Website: macys
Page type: customer-info-address
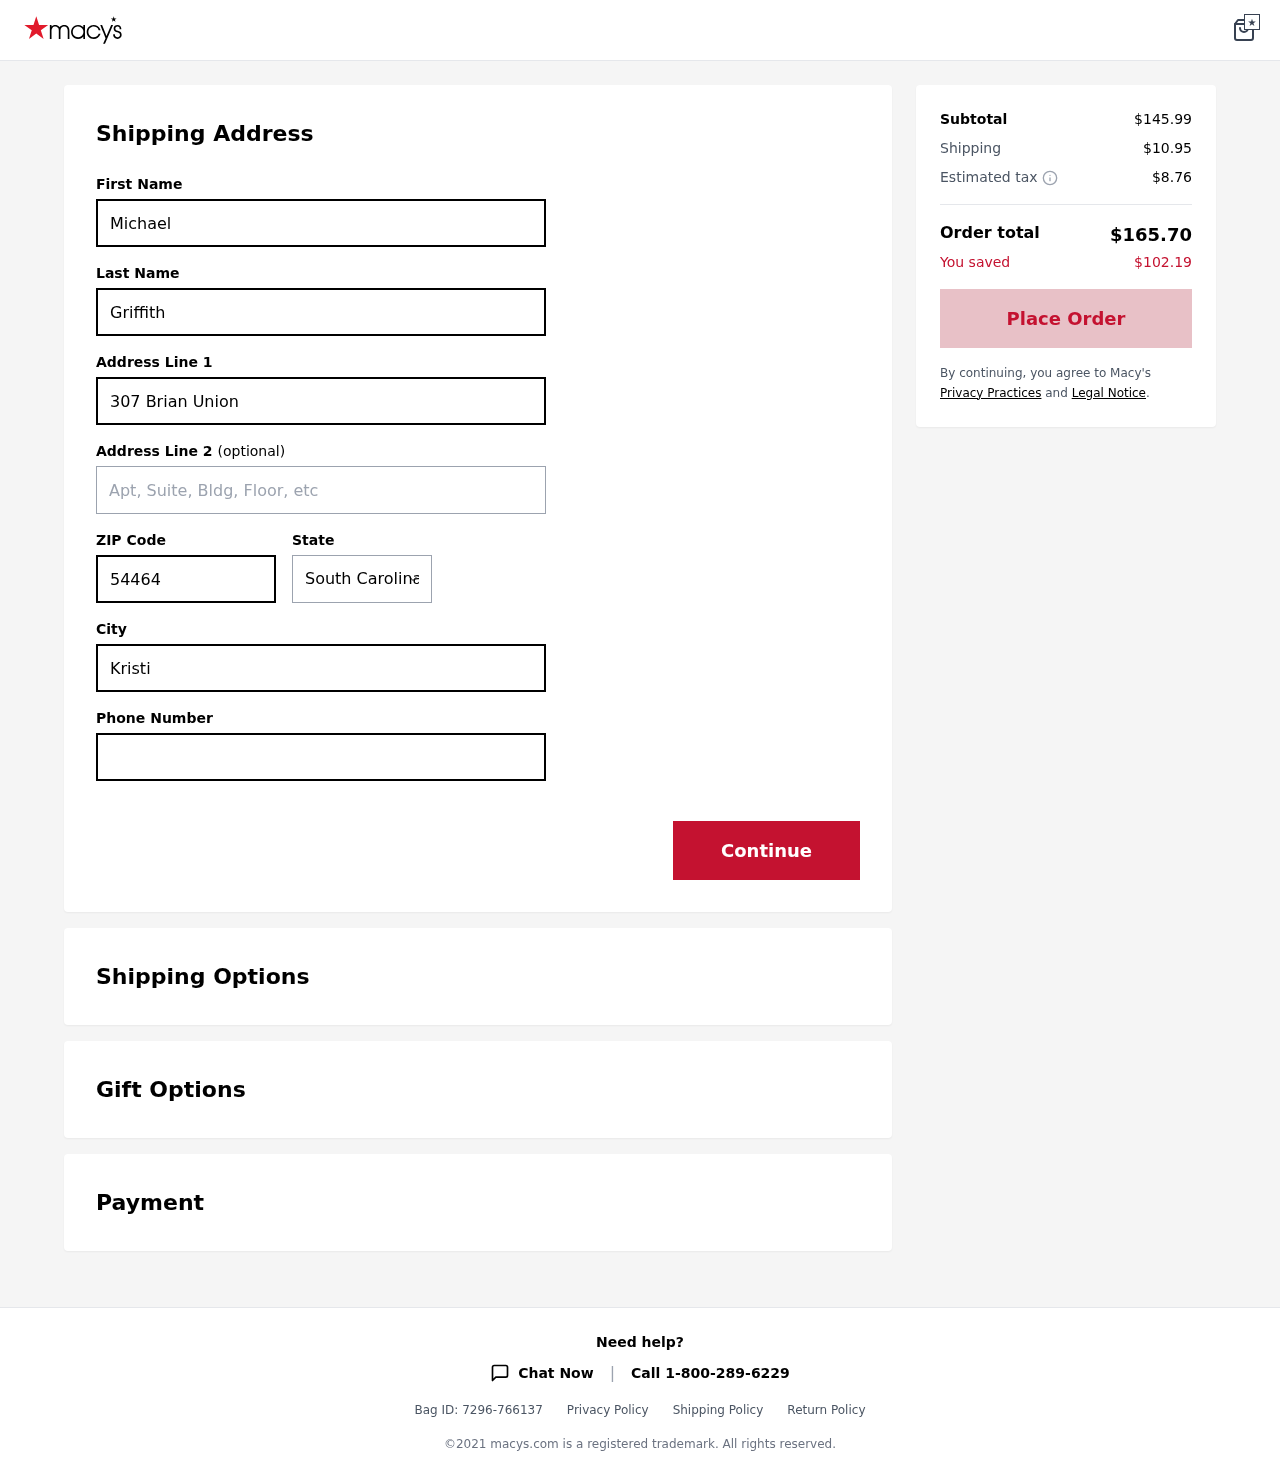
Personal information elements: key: PII_CITY
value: Kristinachester
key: PII_FIRSTNAME
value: Michael
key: PII_LASTNAME
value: Griffith
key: PII_PHONE
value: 9319513660
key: PII_POSTCODE
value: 54464
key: PII_STATE
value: South Carolina
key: PII_STREET
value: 307 Brian Union
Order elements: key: ORDER_SUBTOTAL
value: $145.99
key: ORDER_SHIPPING_COST
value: $10.95
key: ORDER_TAX
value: $8.76
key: ORDER_TOTAL
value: $165.70
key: ORDER_SAVINGS
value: $102.19